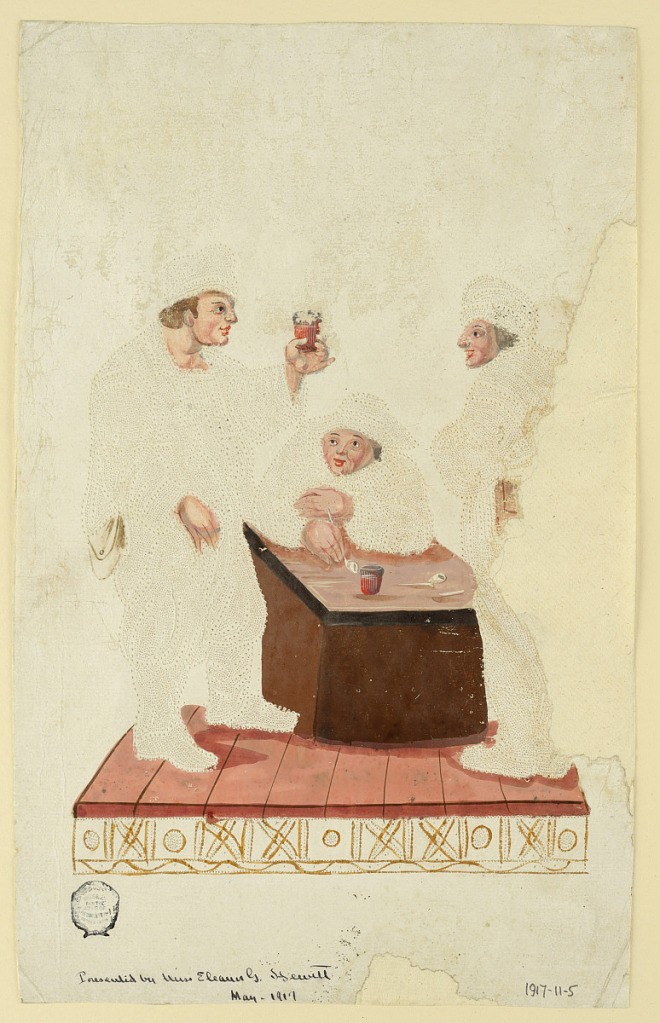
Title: Peasants in a Cabaret
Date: ca. 1800
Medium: Brush and opaque watercolor on pin-pricked paper
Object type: Pin-prick picture
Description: Early 19th century pin-prick picture after an engraving. The face and hands painted in watercolor.